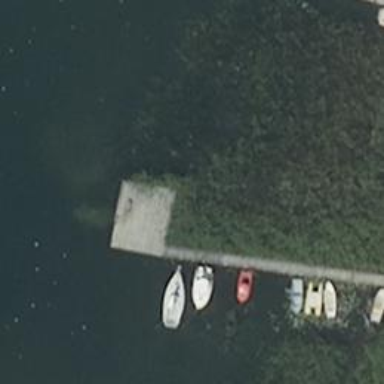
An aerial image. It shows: Man-made pier.